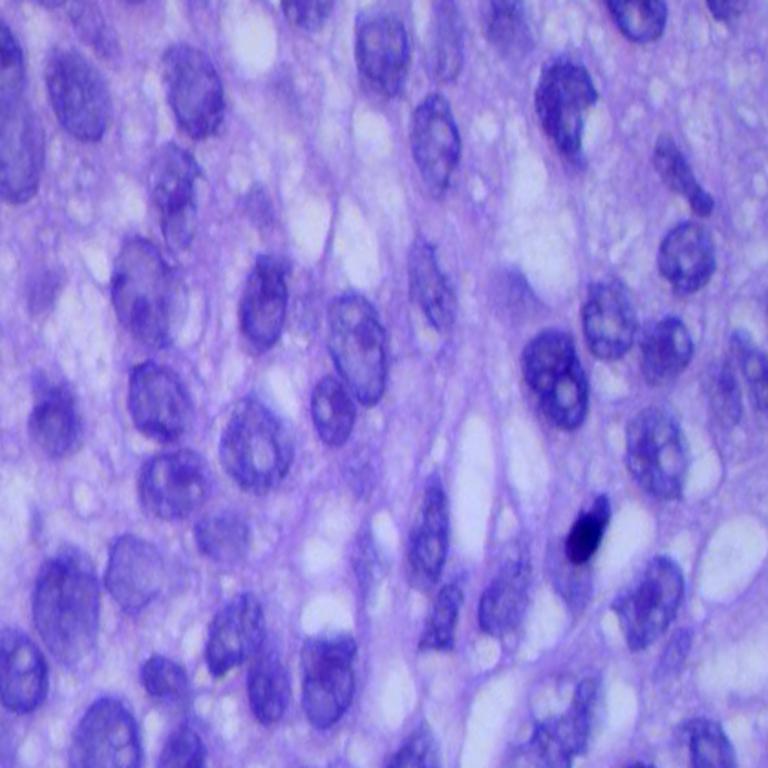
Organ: lung
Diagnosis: squamous carcinomas